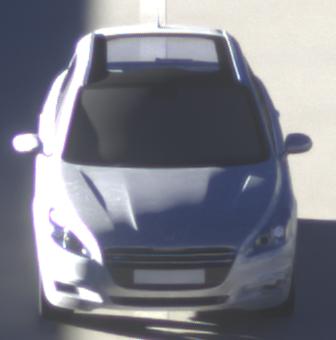
Make: Peugeot
Model: 508 SW 120 VTi
Detailed model: 508 (I) SW
Model produced from: 2011/03
Model produced until: 2014/05
Doors: 5
Color: white
Road condition: dry road
Daytime: sunrise or sunset
Contrast: high contrast